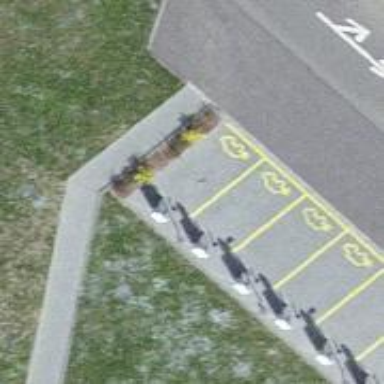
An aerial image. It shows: Charging station.